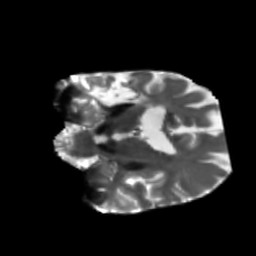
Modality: T2w
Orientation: coronal
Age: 62
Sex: female
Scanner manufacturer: siemens
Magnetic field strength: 3 T
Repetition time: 5.25 s
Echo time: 0.08 s